Question: I want to create a custom typehead.JS with AJAX call.
So, What I have done-
JS-
'''
$(document).ready(function()
{
var data = {
"places":[
{
"value":"Abal",
"image":"http://lorempixel.com/100/100/transport/",
"description":"Abal Car",
"label":"an Abal"
},
{
"value":"Audi",
"image":"http://lorempixel.com/100/100/transport/",
"description":"Audi car",
"label":"an Audi"
},
{
"value":"BMW",
"image":"http://lorempixel.com/100/100/transport/",
"description":"BMW car",
"label":"a BMW"
},
{
"value":"Bugatti",
"image":"http://lorempixel.com/100/100/transport/",
"description":"Bugatti car",
"label":"a Bugatti"
},
{
"value":"Ferrari",
"image":"http://lorempixel.com/100/100/transport/",
"description":"Ferrari car",
"label":"a Ferrari"
}
,{
"value":"Ford",
"image":"http://lorempixel.com/100/100/transport/",
"description":"Ford car",
"label":"a Ford"
},
{
"value":"Lamborghini",
"image":"http://lorempixel.com/100/100/transport/",
"description":"Lamborghini car",
"label":"a Lamborghini"
},
{
"value":"Mercedes Benz",
"image":"http://lorempixel.com/100/100/transport/",
"description":"Mercedes Benz",
"label":"a Mercedes Benz"
}
,{
"value":"Porsche",
"image":"http://lorempixel.com/100/100/transport/",
"description":"Porsche car",
"label":"a Porsche"
}
,{
"value":"Rolls-Royce",
"image":"http://lorempixel.com/100/100/transport/",
"description":"Rolls-Royce car",
"label":"a Rolls-Royce"
}
,{
"value":"Volkswagen",
"image":"http://lorempixel.com/100/100/transport/",
"description":"Volkswagen car",
"label":"a Volkswagen"
}
]
};
var suggestions = new Bloodhound({
datumTokenizer: Bloodhound.tokenizers.obj.whitespace('value'),
queryTokenizer: Bloodhound.tokenizers.whitespace,
local: $.map(data.places, function(d) {
return {value:d.value, suggest:d}
})
});
suggestions.initialize();
$("#typehead").typeahead(
{
minLength: 1,
hint: true,
highlight: true
},
{
name: "suggestions",
displayKey: "value",
templates: {
suggestion: function(data)
{
//End - Update the data*************************************************************************************************************************************************
console.log(data);
var details =
'<div class=resultContainer>'
+data.value
+'<div class=resultImage><img src='
+data.suggest.image+' /></div><div class=resultDesc>'
+data.suggest.description
+'</div><div class=resultLabel>'
+data.suggest.label
+'</div></div>';
return details;
}
},
source: suggestions.ttAdapter()
});
});
'''
And HTML-
'''
<div>
<input type="text" id="typehead" class="form-control input_black_background slider_top_seperator" name="desired_place" value="" placeholder="Address or City">
</div>
'''
So What I am getting is like this-

But data is not coming from AJAX, it comes from local.
But I want it to be ajax data.
Is there any solution?
I have searched many times in many place for it's solution, but can't find solution.
Thanks in advance for helping.
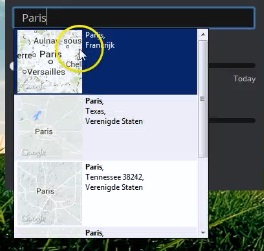
Answer: If you want to get this data with an Ajax call you need a URL which will responds with these data on your server. For exemple: 'GET /places'
Once you know the URL you need to get these data, you can create a Ajax call to this URL.
Then instead of using your local data object, you will use ther request' response.
'''
$( "#typehead" ).change(function() {
$.get({
method: 'get',
url: '/places' //replace with your real URL
}).success(function (data) {
var suggestions = new Bloodhound({
datumTokenizer: Bloodhound.tokenizers.obj.whitespace('value'),
queryTokenizer: Bloodhound.tokenizers.whitespace,
local: $.map(data.places, function(d) {
return {value:d.value, suggest:d}
})
});
suggestions.initialize();
$("#typehead").typeahead(
{
minLength: 1,
hint: true,
highlight: true
},
{
name: "suggestions",
displayKey: "value",
templates: {
suggestion: function(data)
{
//End - Update the data*************************************************************************************************************************************************
console.log(data);
var details =
'<div class=resultContainer>'
+data.value
+'<div class=resultImage><img src='
+data.suggest.image+' /></div><div class=resultDesc>'
+data.suggest.description
+'</div><div class=resultLabel>'
+data.suggest.label
+'</div></div>';
return details;
}
},
source: suggestions.ttAdapter()
});
})
};
'''